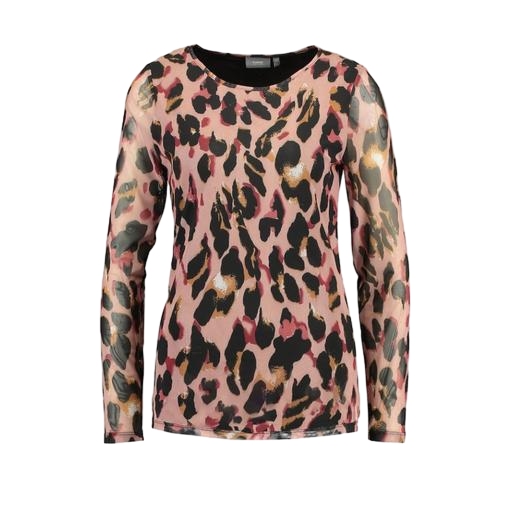
multicolor longsleeve mesh, multicolor women's leopard-print t, multicolor sheer longsleeved shirt, white background